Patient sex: M
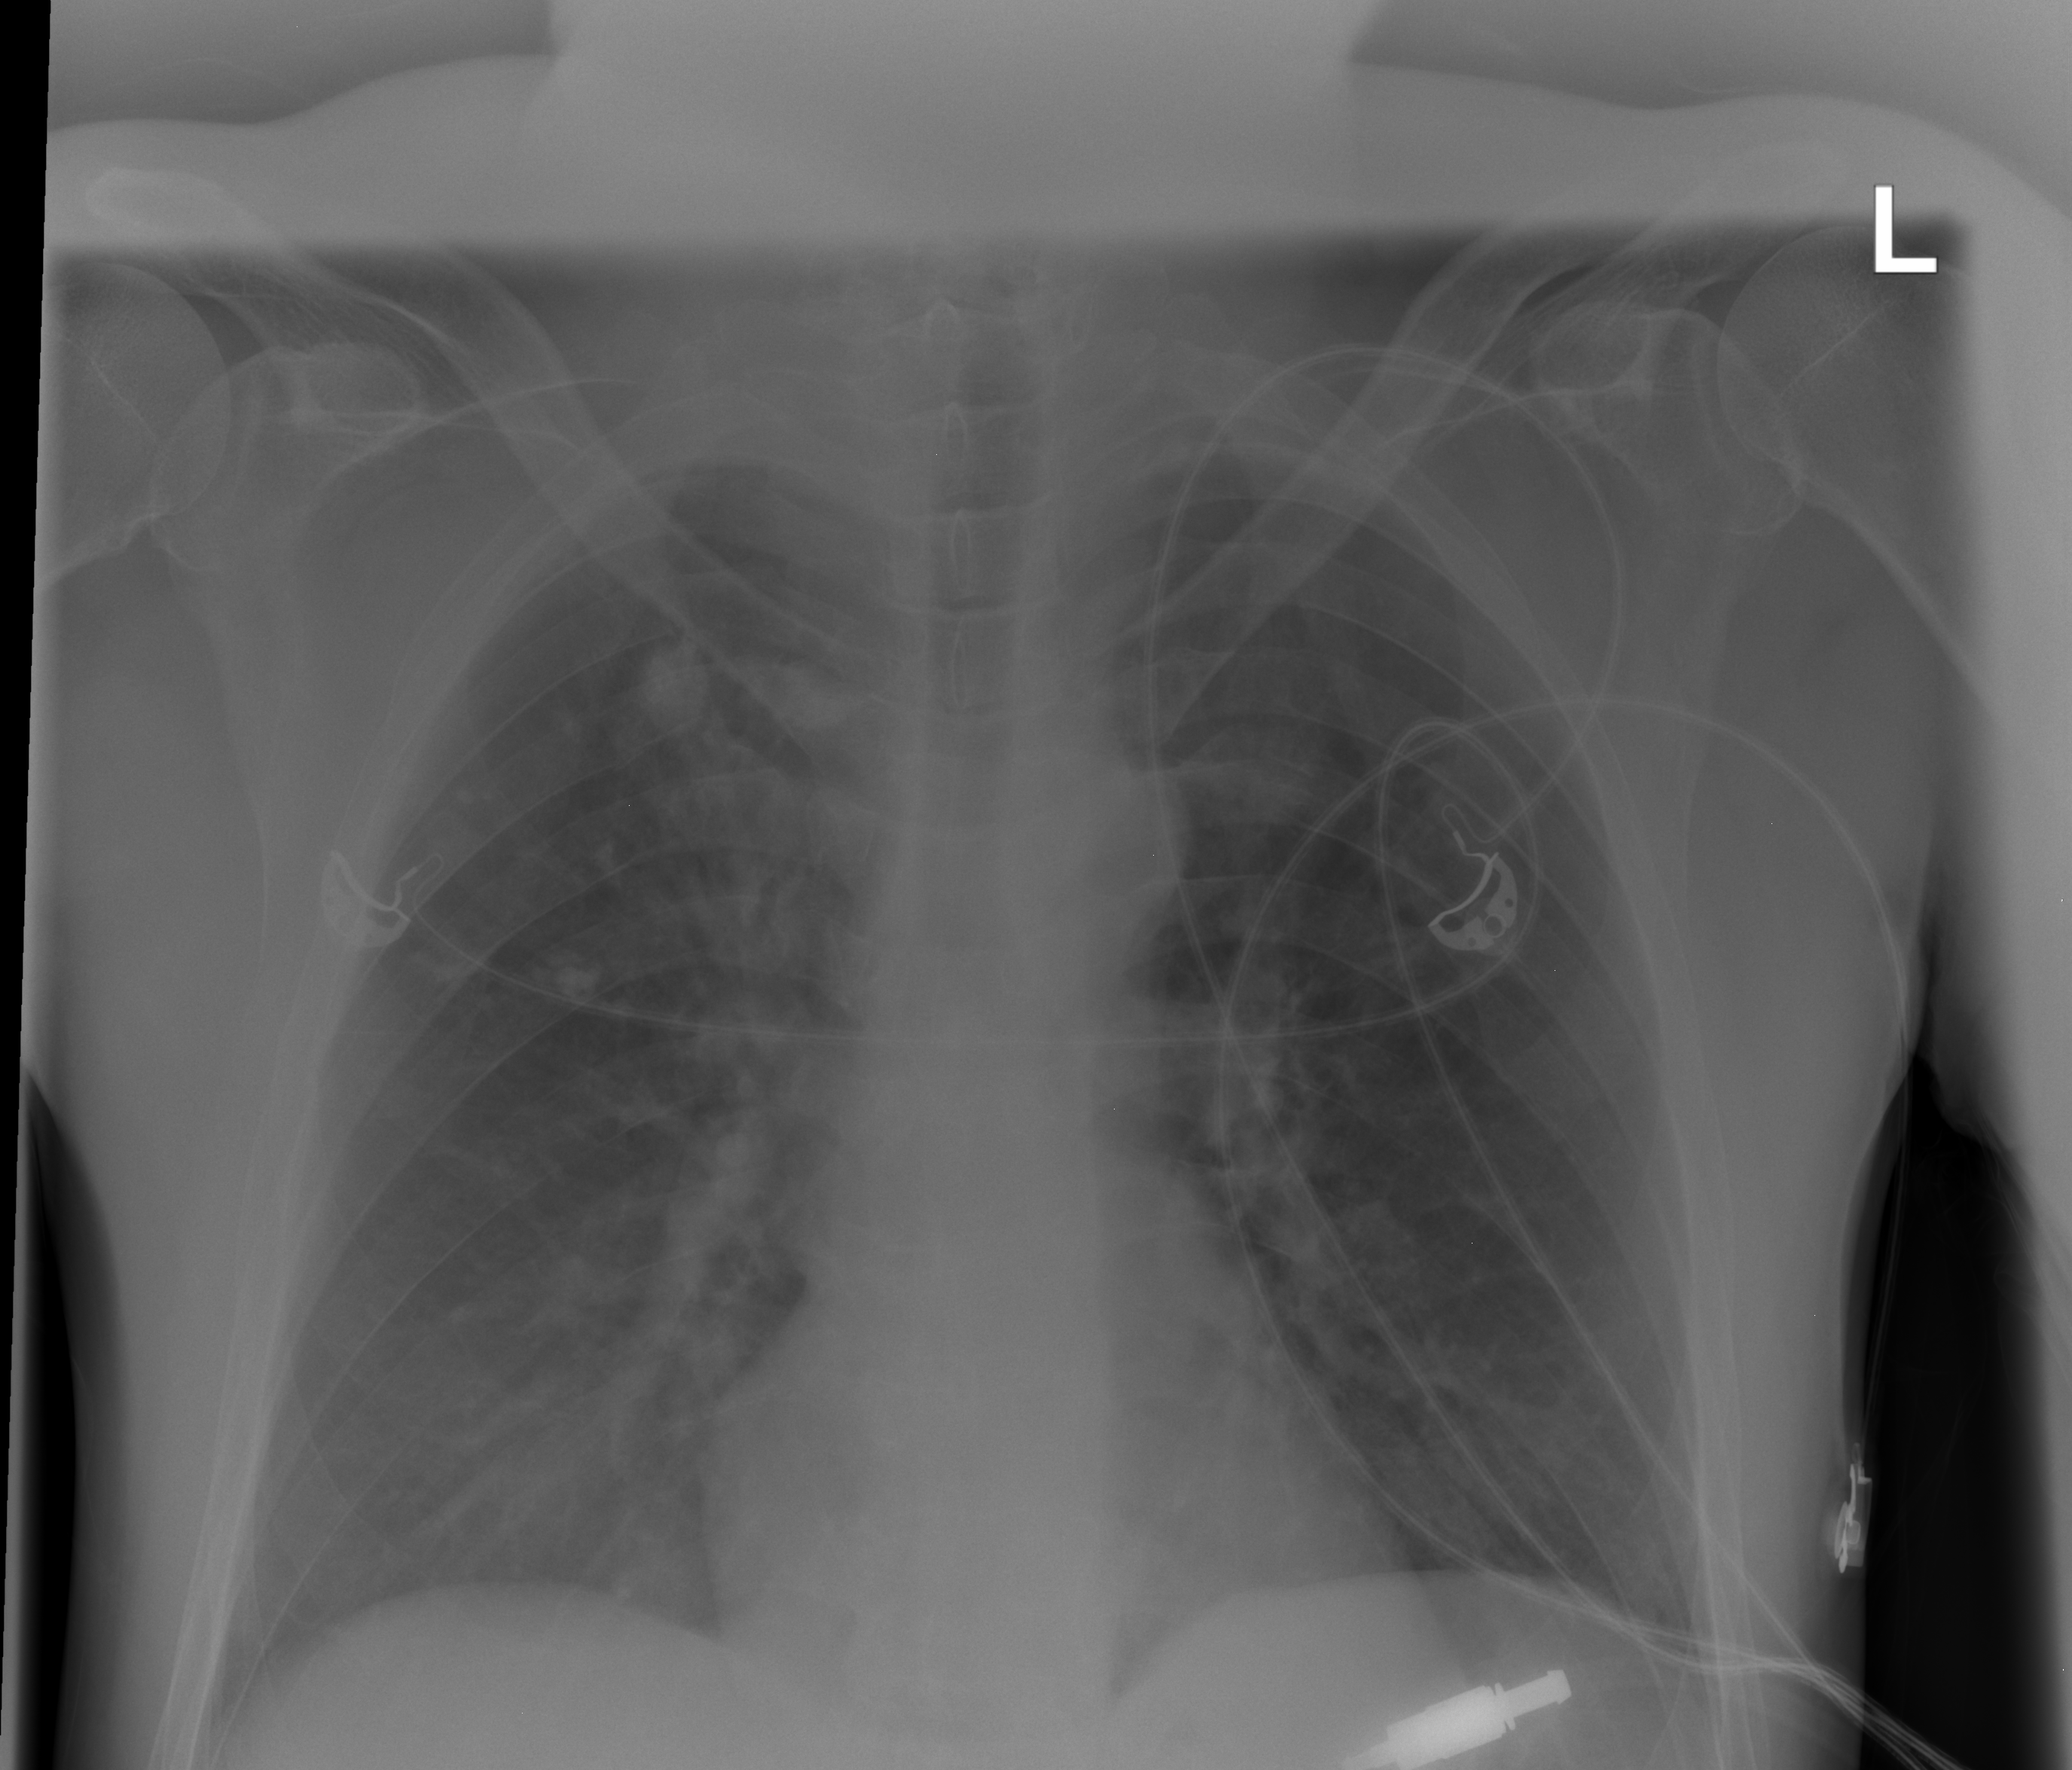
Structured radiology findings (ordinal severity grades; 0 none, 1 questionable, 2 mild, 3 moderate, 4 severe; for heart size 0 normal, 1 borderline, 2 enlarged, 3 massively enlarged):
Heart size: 0
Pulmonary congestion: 0
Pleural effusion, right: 0
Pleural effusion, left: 0
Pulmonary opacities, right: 0
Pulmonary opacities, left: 0
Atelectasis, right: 2
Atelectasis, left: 0